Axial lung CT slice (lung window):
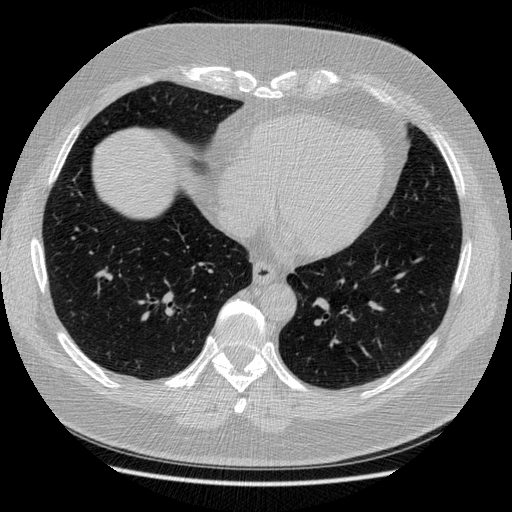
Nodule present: no